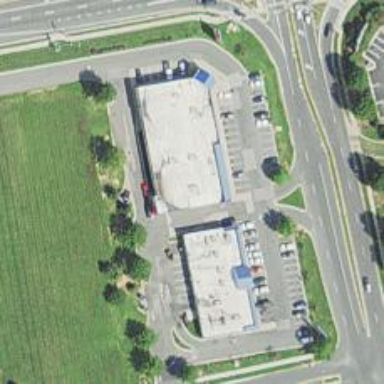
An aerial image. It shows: Pharmacy providing healthcare services.